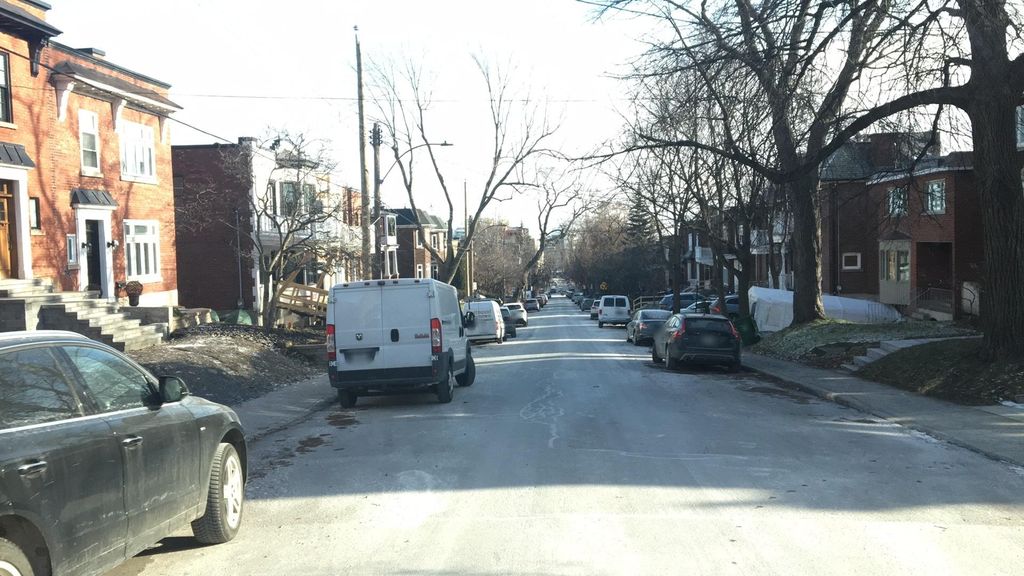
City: montreal